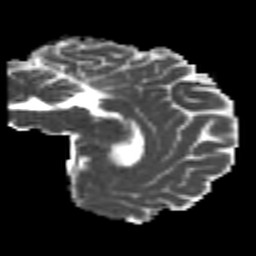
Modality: MD
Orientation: sagittal
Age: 21
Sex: male
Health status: healthy
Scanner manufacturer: philips
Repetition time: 7.383 s
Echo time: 0.08599 s